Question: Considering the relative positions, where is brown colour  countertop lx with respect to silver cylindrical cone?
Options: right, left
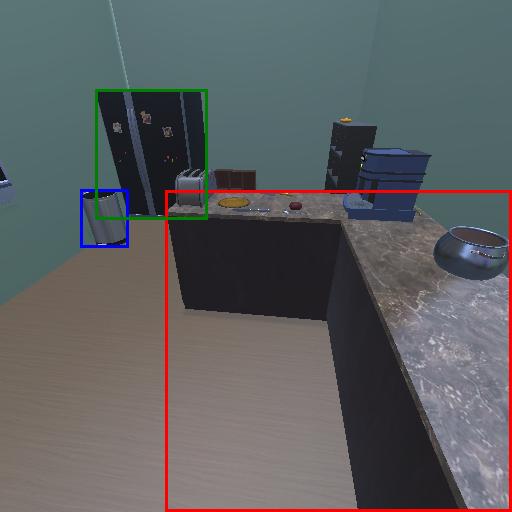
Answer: right